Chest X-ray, PA view. Patient: 54 years old, sex M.
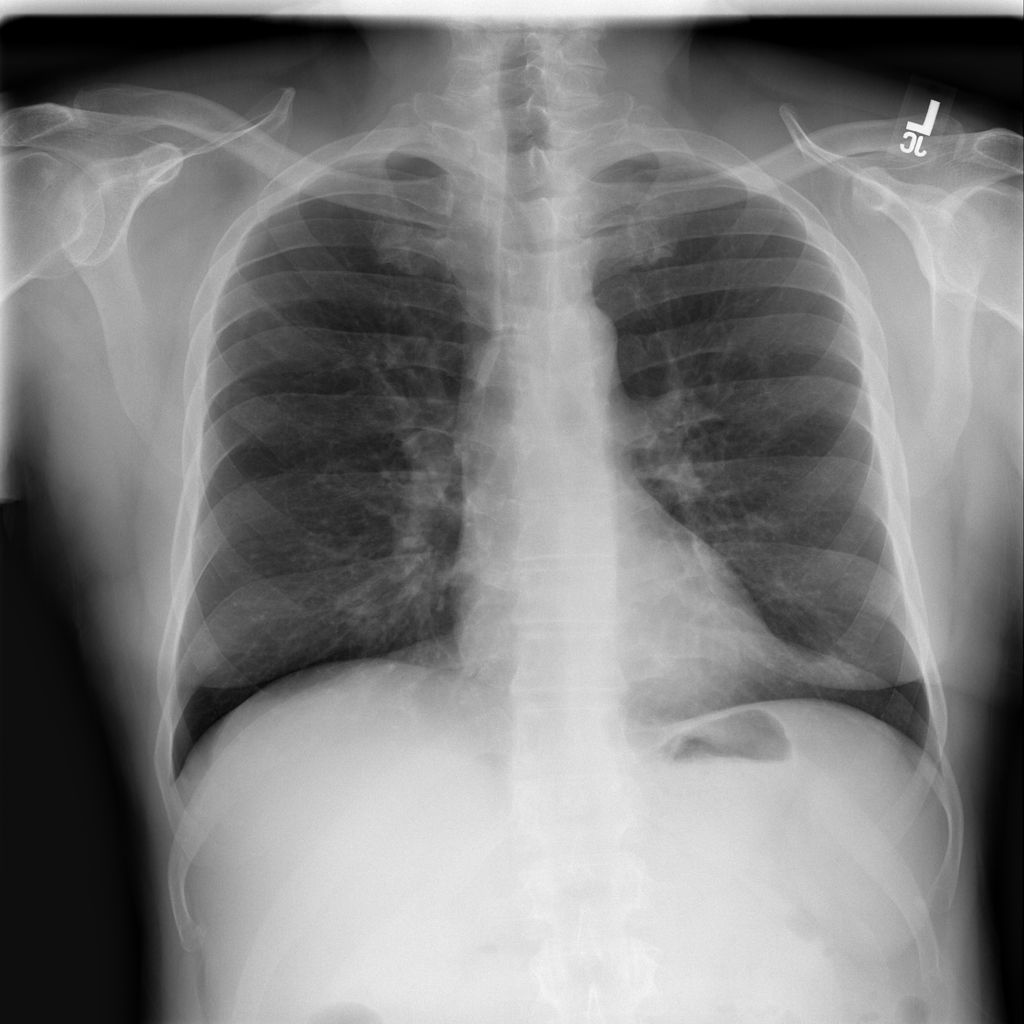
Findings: No Finding